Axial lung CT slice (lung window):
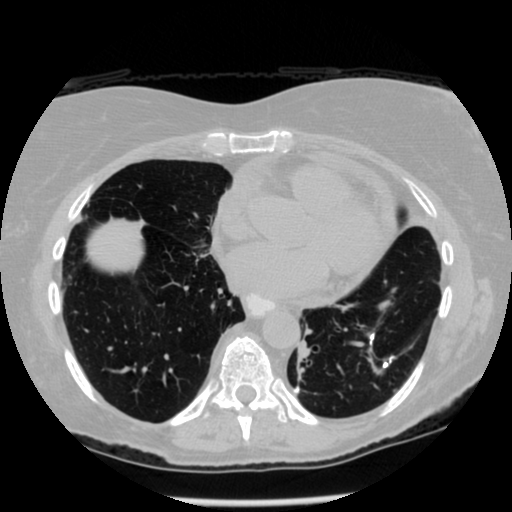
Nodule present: no